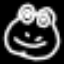
Label: frog